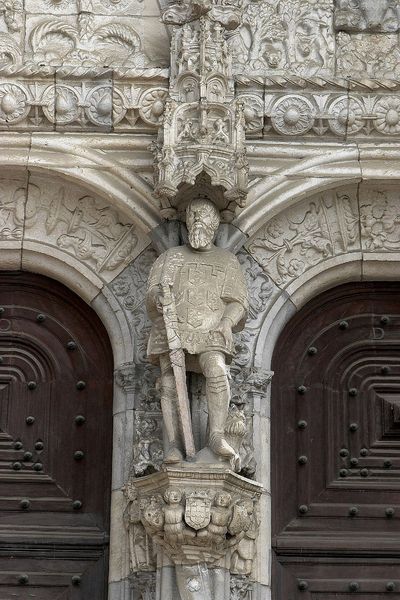
Titel: Hieronymitenkloster, Mosteiro dos Jerónimos, in Belém bei Lissabon
Standort: Lissabon, Belém, Kloster  (EU - P)
Schlagwörter: mann, weiß, braun, grau, holz, säule, tür, gebäude, haus, muster, ornament, alt, bart, wand, sockel, stein, vollbart, kirche, figur, rund, engel, skulptur, statue, bogen, man, türen, zwei, mauer, türe, ornamente, foto, bögen, schild, stütze, schwert, ritter, rüstung, halbrund, wappen, rosette, krieger, fresken, fresko, verzierungen, rosetten, schilde, statur, schert, sabel